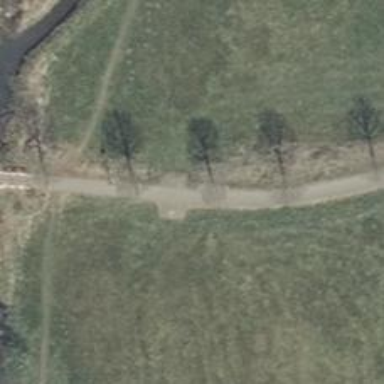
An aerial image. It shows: Path on the ground.